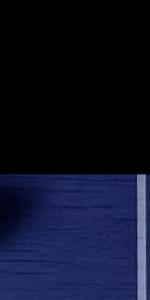
Label: Empty